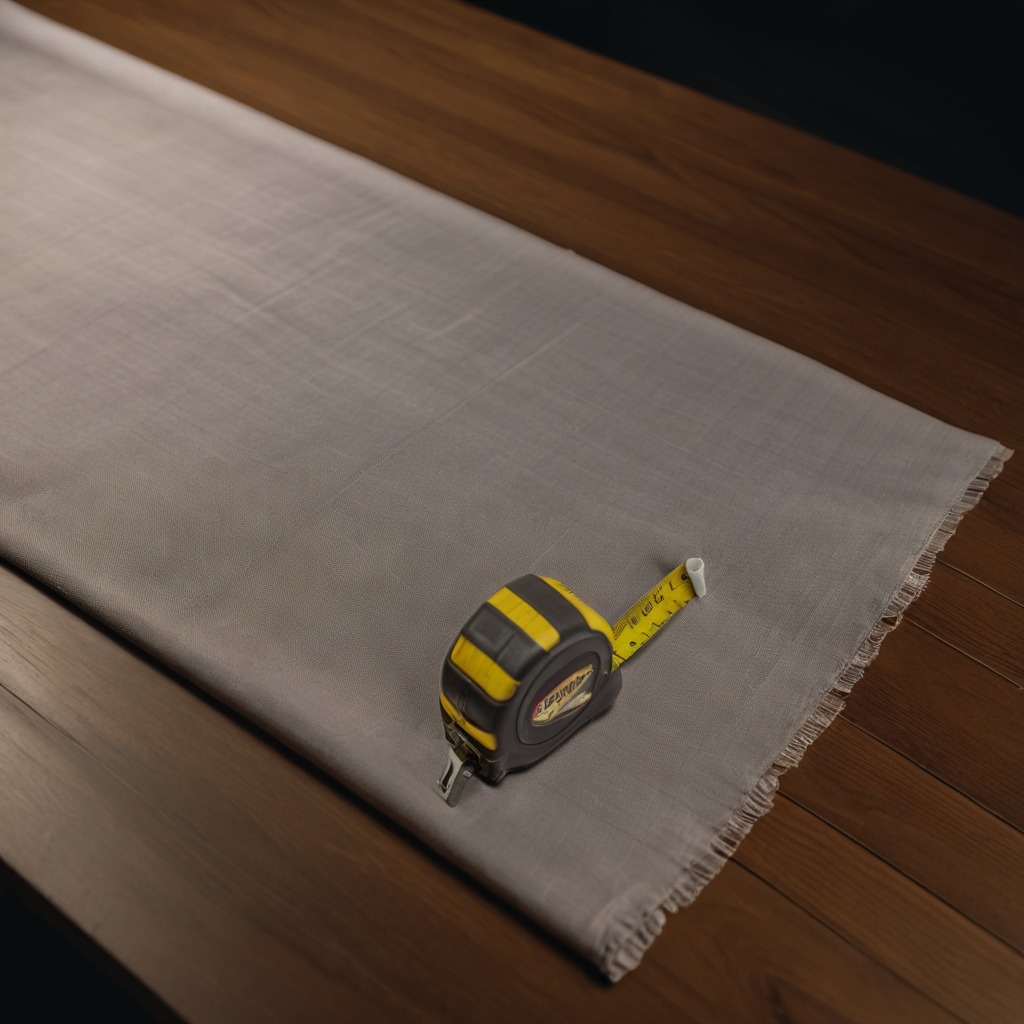
A measuring tape lies on the wooden table.